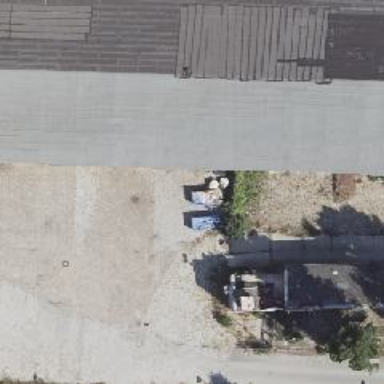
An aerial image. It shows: Shop selling pallets.